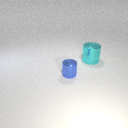
small blue metal cylinder in front of large cyan metal cylinder